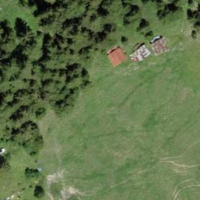
EUNIS habitat code: 23
Species observed at this site:
Rana temporaria